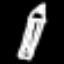
Label: pencil